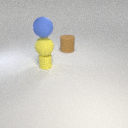
large blue rubber sphere above large yellow rubber sphere